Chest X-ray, AP view. Patient: 58 years old, sex M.
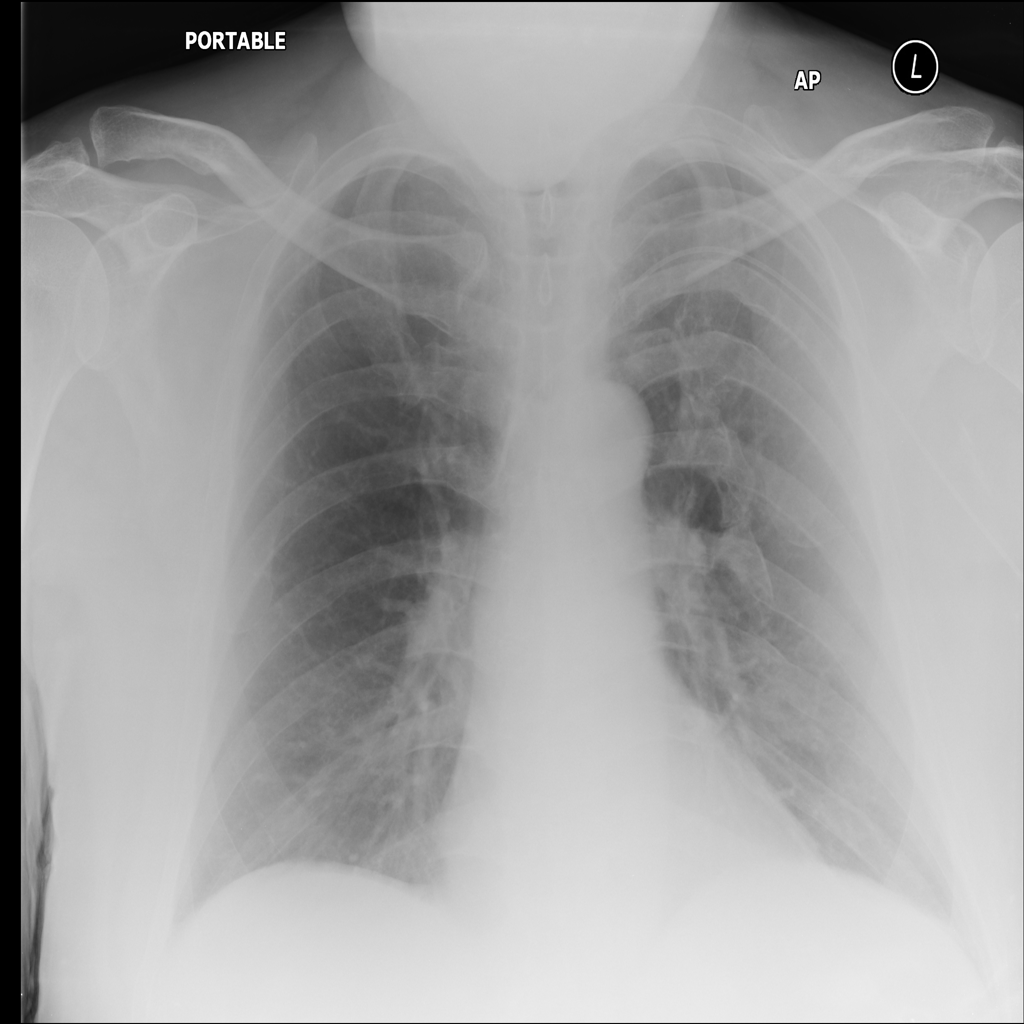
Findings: No Finding